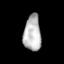
Tissue: lung
Cell type: Epithelial cells
Senescence score: 0.2377
Nuclear area (px): 603
Mean DAPI intensity: 186.123